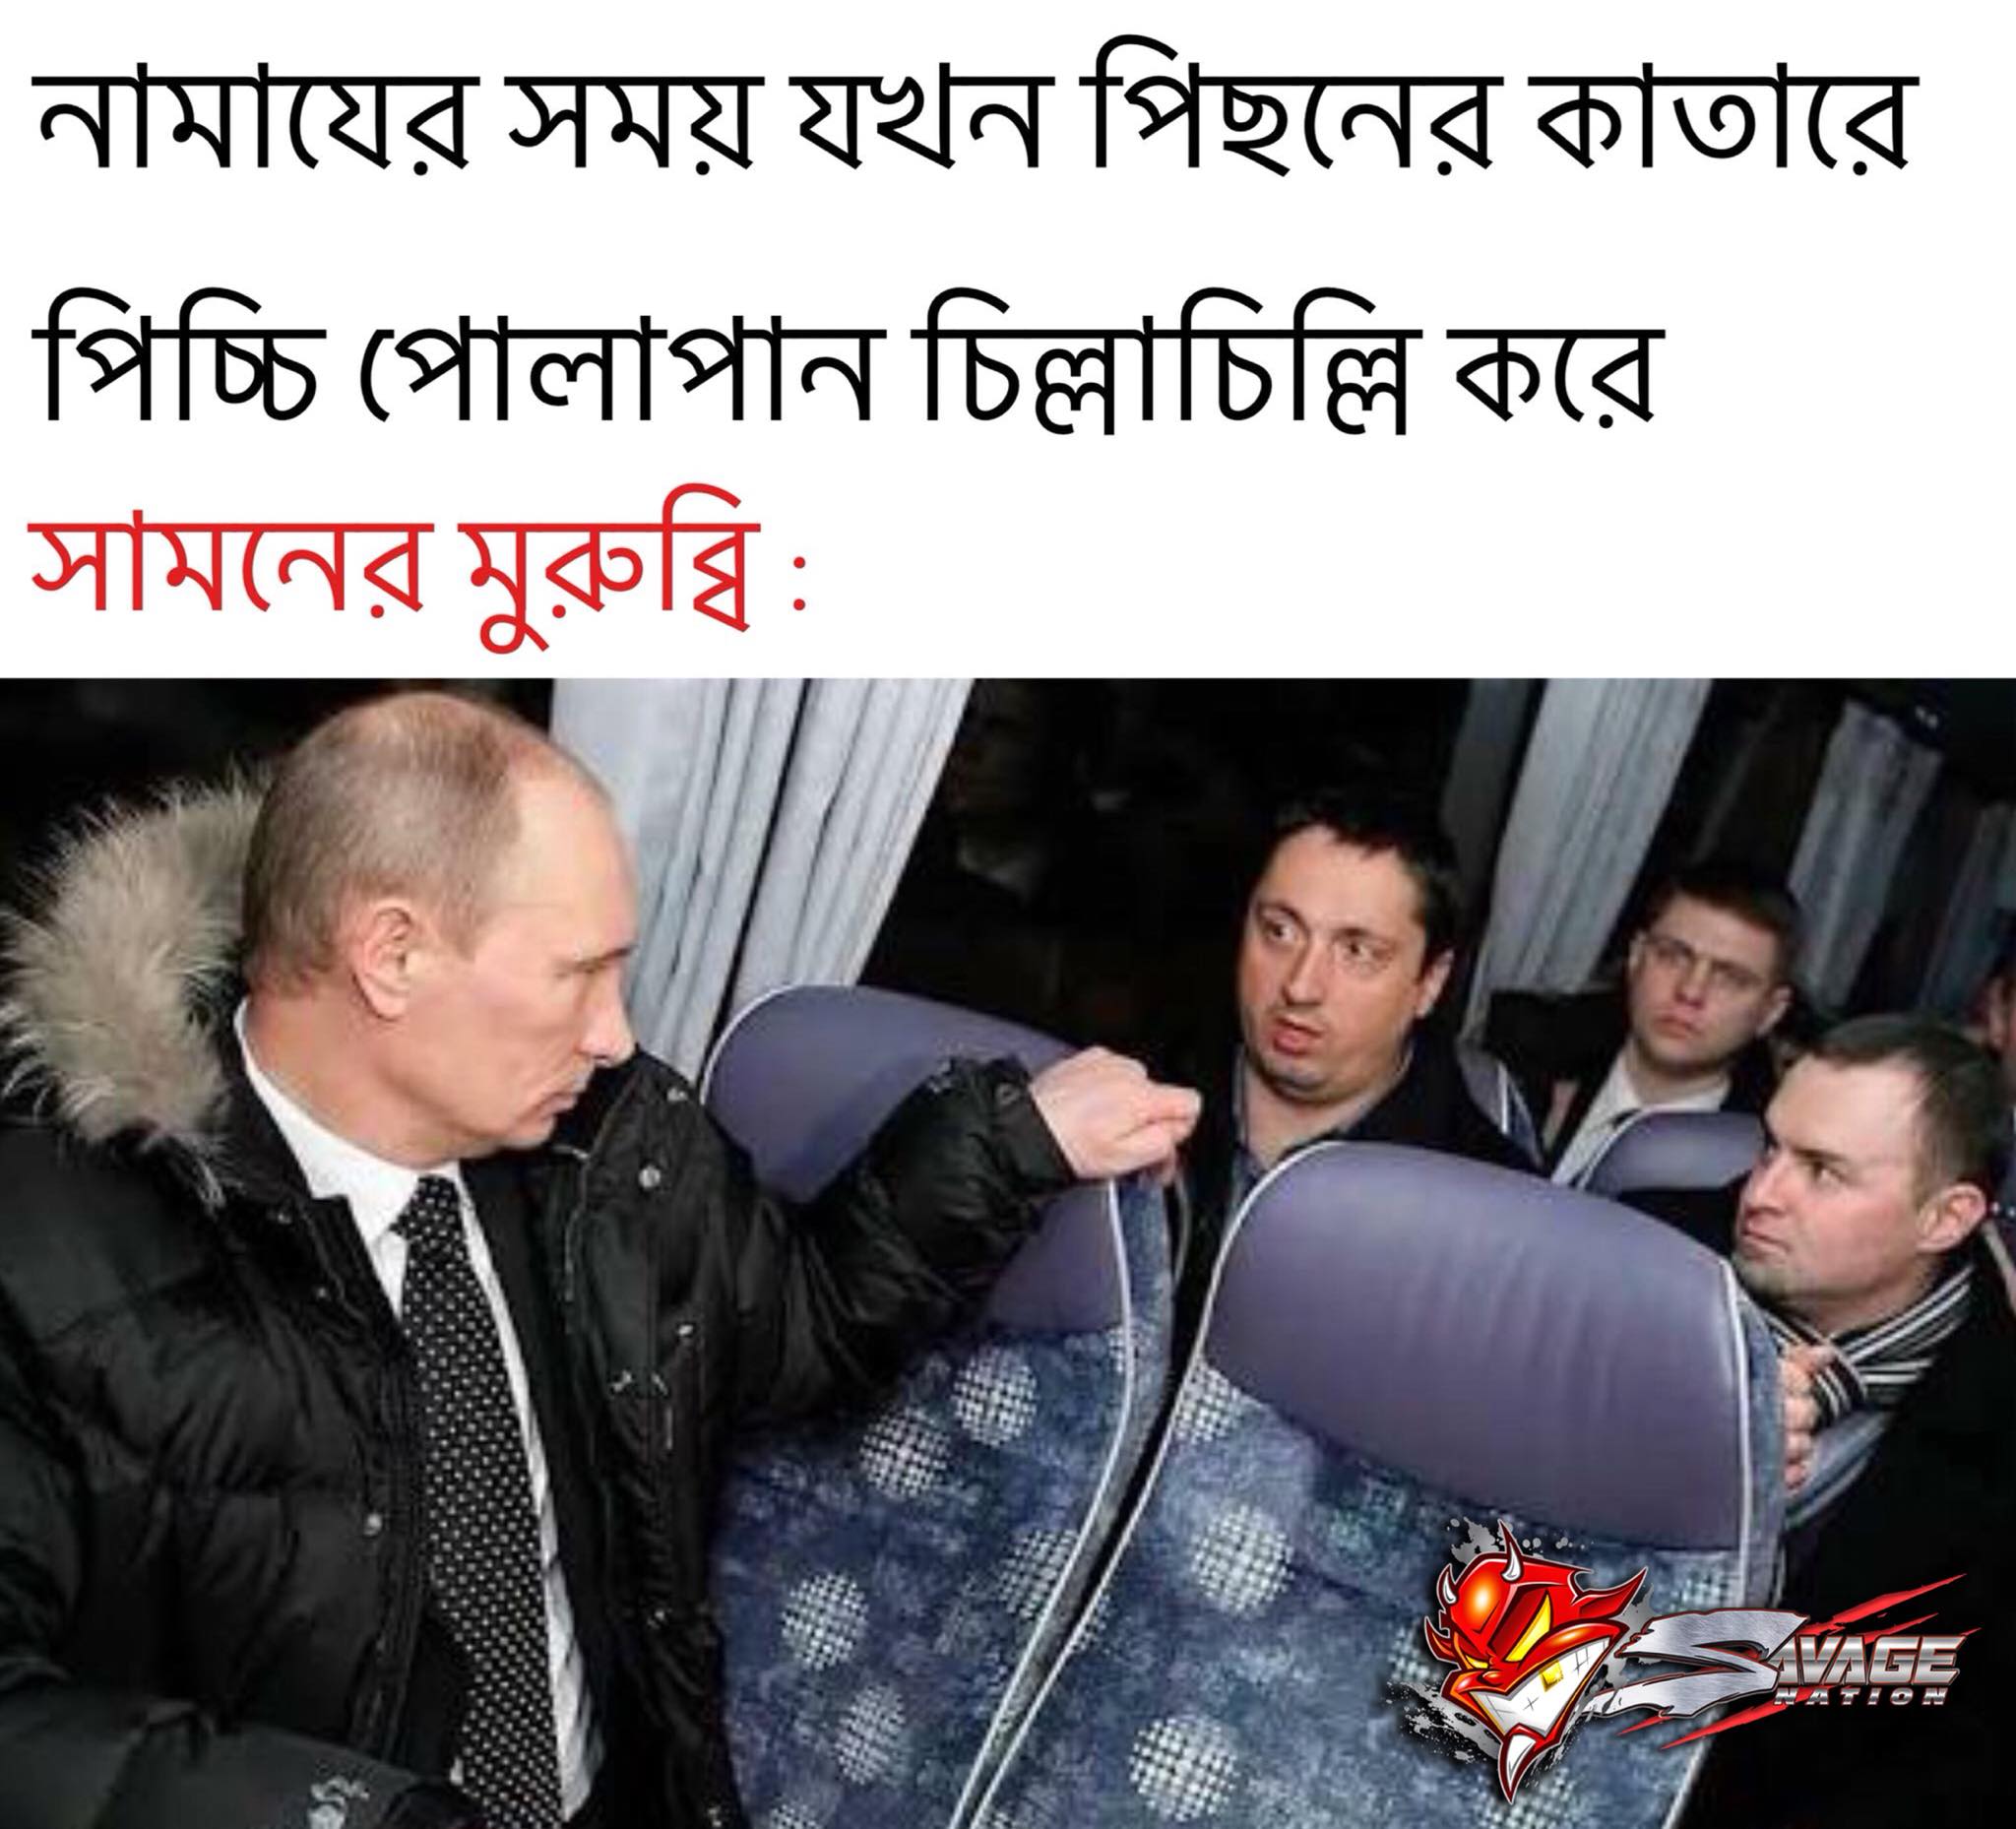
Caption: নামাযের সময় যখন পিছনের কাতারে  পিচ্চি পোলাপান চিল্লাচিল্লি করে    সামনের মুরুব্বিঃ
Label: non-hate